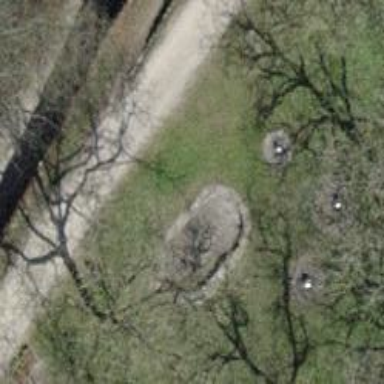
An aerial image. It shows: Picnic site with barbecue facilities available.